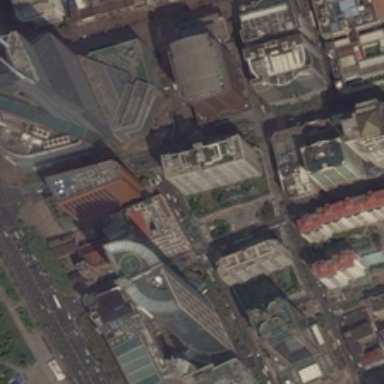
There are many tall buildings beside the road .